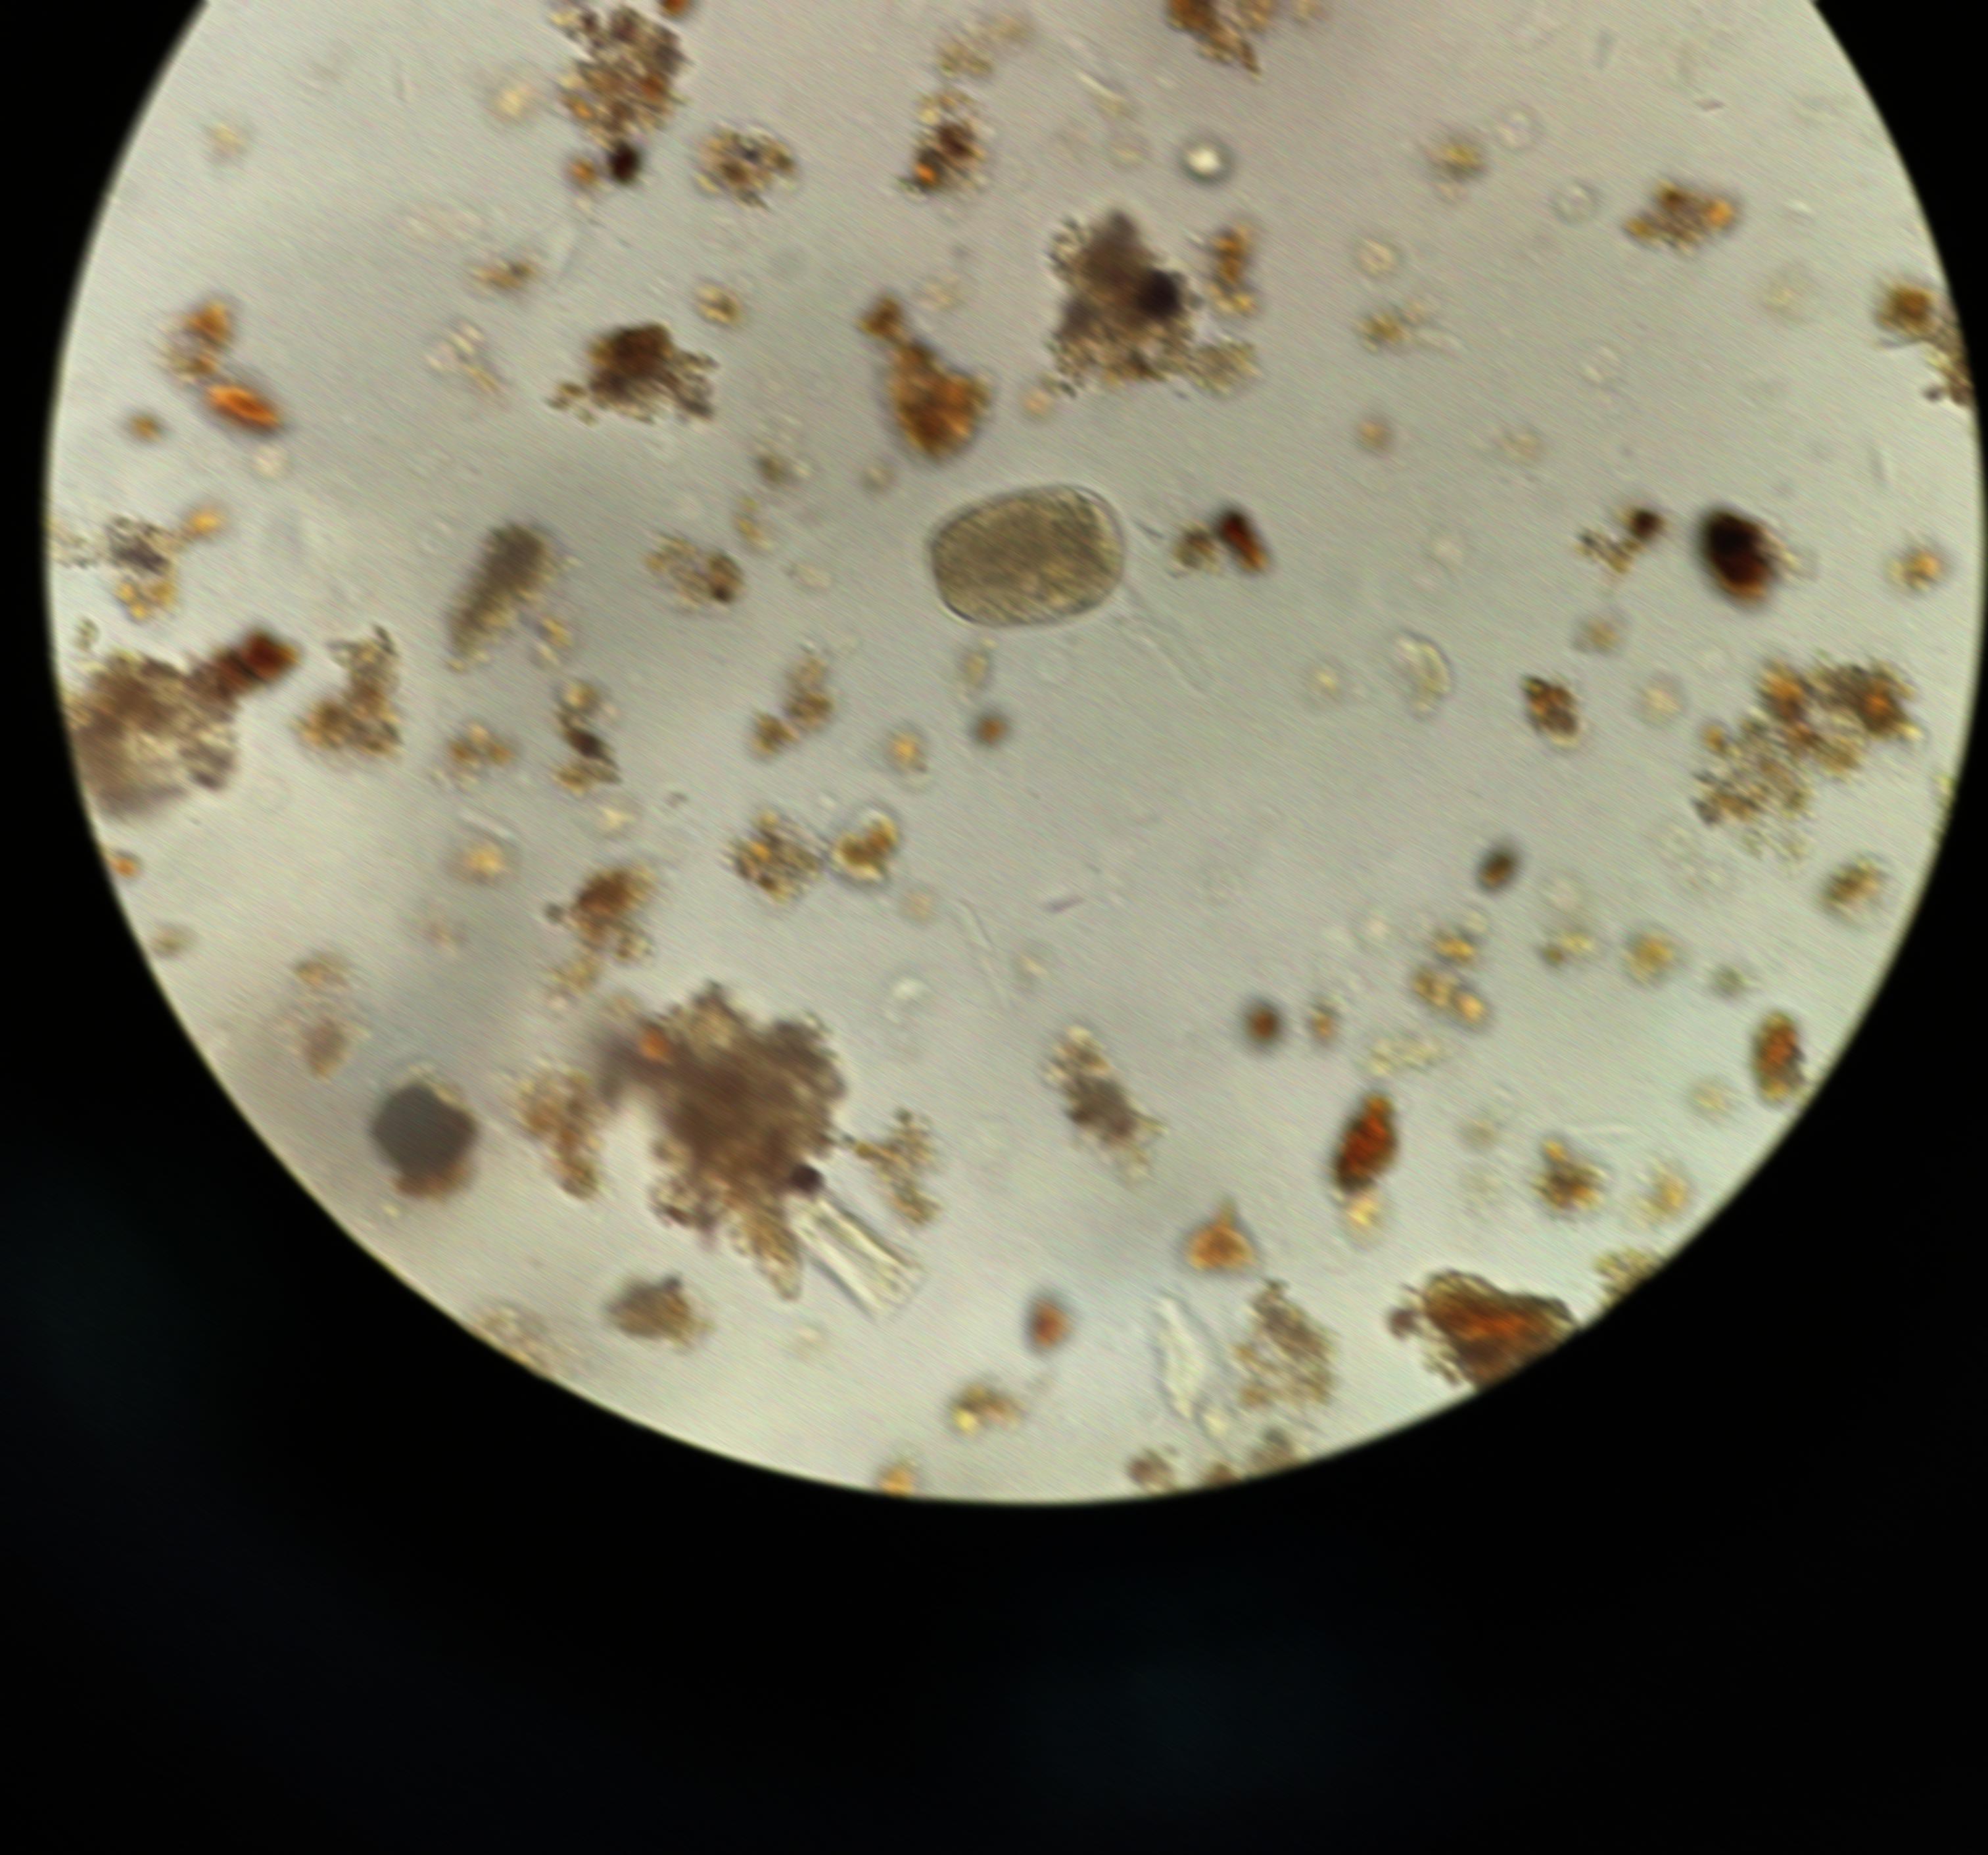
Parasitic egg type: Hookworm egg